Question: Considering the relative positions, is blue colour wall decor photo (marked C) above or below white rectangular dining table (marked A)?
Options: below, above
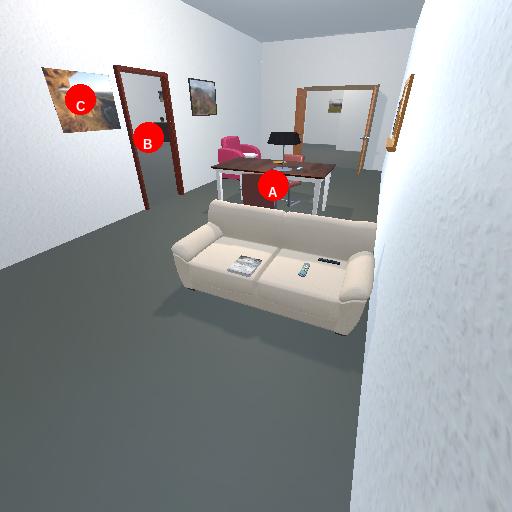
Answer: below